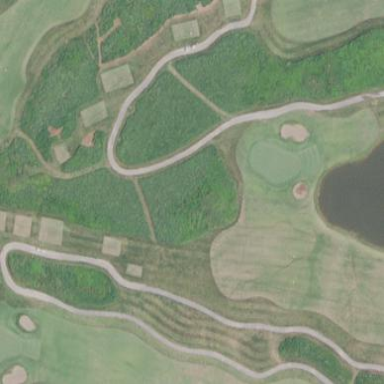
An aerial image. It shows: Rough grassy area used for golf.